Question: I am working on ASP.Net MVC 2 application. I need to validate below mentioned pop up by using jQuery because I am sending that data using an AJAX call as below.
Note : I am for my UI
'''
addButton.off('click').on('click', function () {
$.ajax({
type: "POST",
url: "/incentives/CreditPackagesAdd",
data: dataPost,
dataType: "json",
success: function (url) {
}
});
});
'''
My Pop up window is as below:

My UI Html code is as below :
'''
<div class="dialog form simpleForm slimForm" id="add-package" data-width="350" data-title="Add Credit Package">
<ul>
<li>
<label for="name">
Name</label>
<input type="text" name="name" id="name" />
</li>
<li>
<label for="value">
Value</label>
<input type="number" name="value" id="value" /></li>
<li>
<label for="purchasePrice">
Purchase Price</label>
<input type="number" name="purchasePrice" id="purchasePrice" /></li>
<li>
<label for="expirationPeriod">
Good for</label>
<%: Html.PopUp<ExpirationPeriod>("expirationPeriod") %></li>
<li>
<label for="valid">
Start Date</label>
<input type="date" class="datePicker" name="valid" id="valid" value="<%: DateTime.Today.ToString("M/d/yyyy") %>"
data-min="<%: DateTime.Today.ToString("M/d/yyyy") %>" /></li>
<li>
<label for="expiration">
Expiration</label>
<input type="date" class="datePicker" name="expiration" id="expiration" data-min="<%: DateTime.Today.ToString("M/d/yyyy") %>" /></li>
<li>
<label for="purchasedByCustomer">
Cannot be Purchased By Customer</label>
<%:Html.CheckBox("isPurchasedByCustomer")%>
</li>
<li class="buttons">
<button type="button" id="addButton" class="actionButton default">
Add</button></li>
</ul>
</div>
'''
My questions are:
1. I know I am unable to validate my inputs by using DataAnotations. So how can I do that by using Jquery?
2. Or Any jquery library for this kind of validation ?
3. Or Suggest any other method?
Thanks in advance.
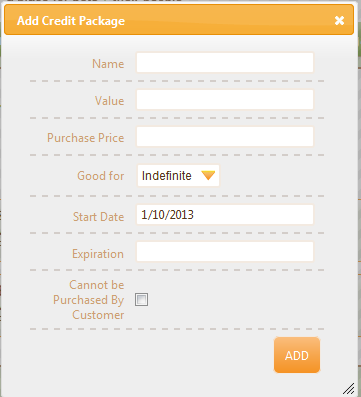
Answer: Use this function to check the various text boxes...
'''
function validateData() {
// Name
var n = $("#name").value;
if (n == null || n == "") {
alert("Please fill out name.");
return false;
}
isprice = /^\d+\.\d{2}$/;
// Value
var val = $("#value").value;
if (val == null || val == "") {
alert("Please fill out name.");
return false;
} else if(!isprice.test( val )) {
alert("Please enter valid data for Value.");
return false;
}
// Purchase Price
var price = $("#purchasePrice").value;
if (price == null || price == "") {
alert("Please fill out name.");
return false;
} else if(!isprice.test( price )) {
alert("Please enter valid data for Purchase Price.");
return false;
}
return true;
}
'''
Then modify your AJAX call like this:
'''
addButton.off('click').on('click', function () {
if(validateData()) {
$.ajax({
type: "POST",
url: "/incentives/CreditPackagesAdd",
data: dataPost,
dataType: "json",
success: function (url) {
}
});
}
});
'''